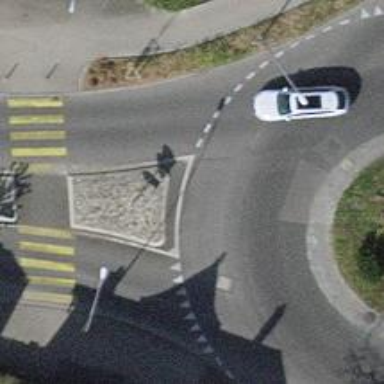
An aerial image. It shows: Primary highway with asphalt surface leading to roundabout. The road has separate sidewalks.